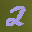
Label: 2